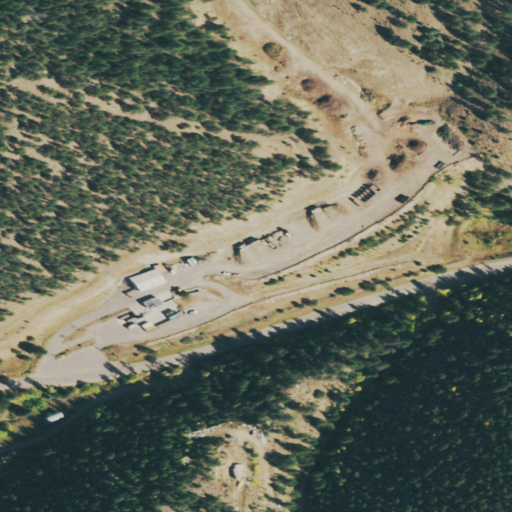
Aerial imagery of valley in Colorado named Steve Canyon containing evergreen forest, shrub, grassland, and open development